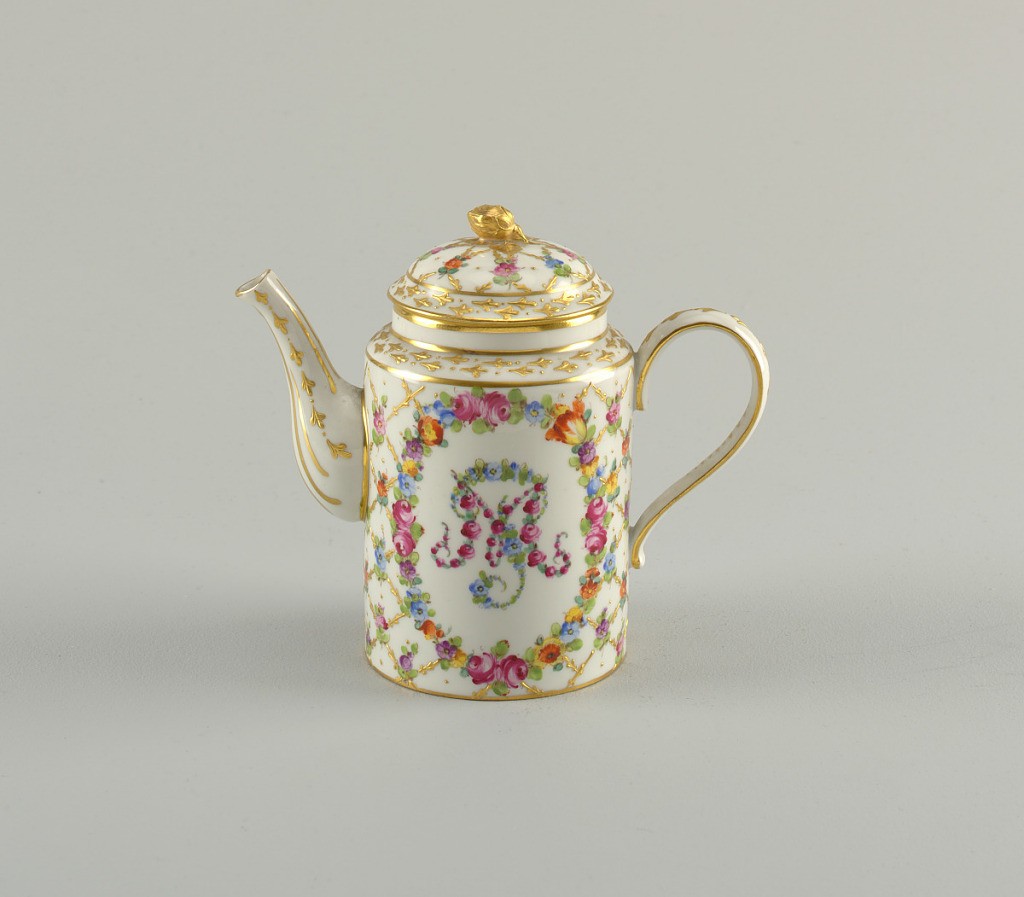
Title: Teapot with Monogram and Diamond Lattice Pattern
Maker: Carl Thieme Potschappel Porcelain Manufactory, German, established 1872
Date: ca. 1901
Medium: hard paste porcelain, vitreous enamel, gold
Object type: teapot
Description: Cylindrical body and domed lid with gilded flower finial. Diamond lattice pattern with flowers at crossings. Gilded spout and handle. Floral monogram.